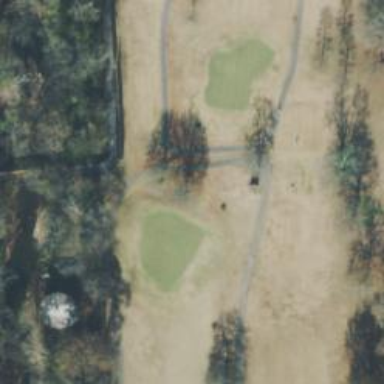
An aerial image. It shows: Path for golf carts.